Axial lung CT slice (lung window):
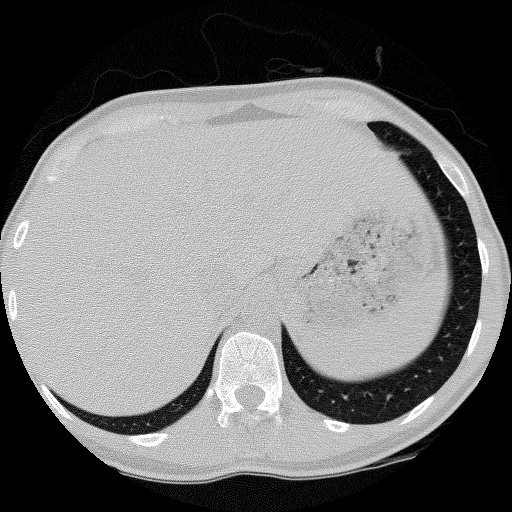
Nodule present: no